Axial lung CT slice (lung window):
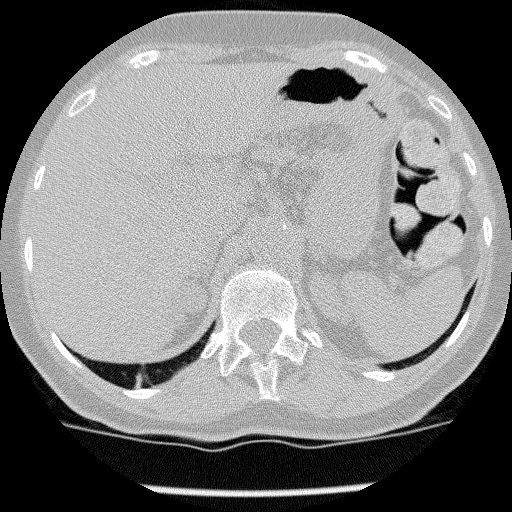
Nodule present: no